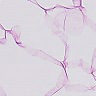
Metastatic tissue present: no